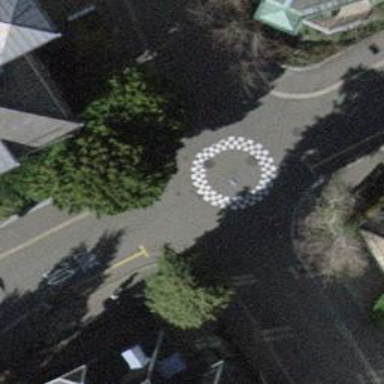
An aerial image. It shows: Unmarked crossing on asphalt footway.